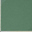
Piece: xx